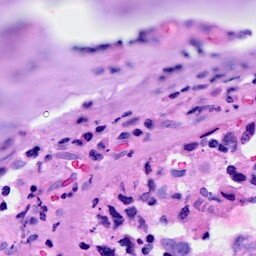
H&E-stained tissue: Breast